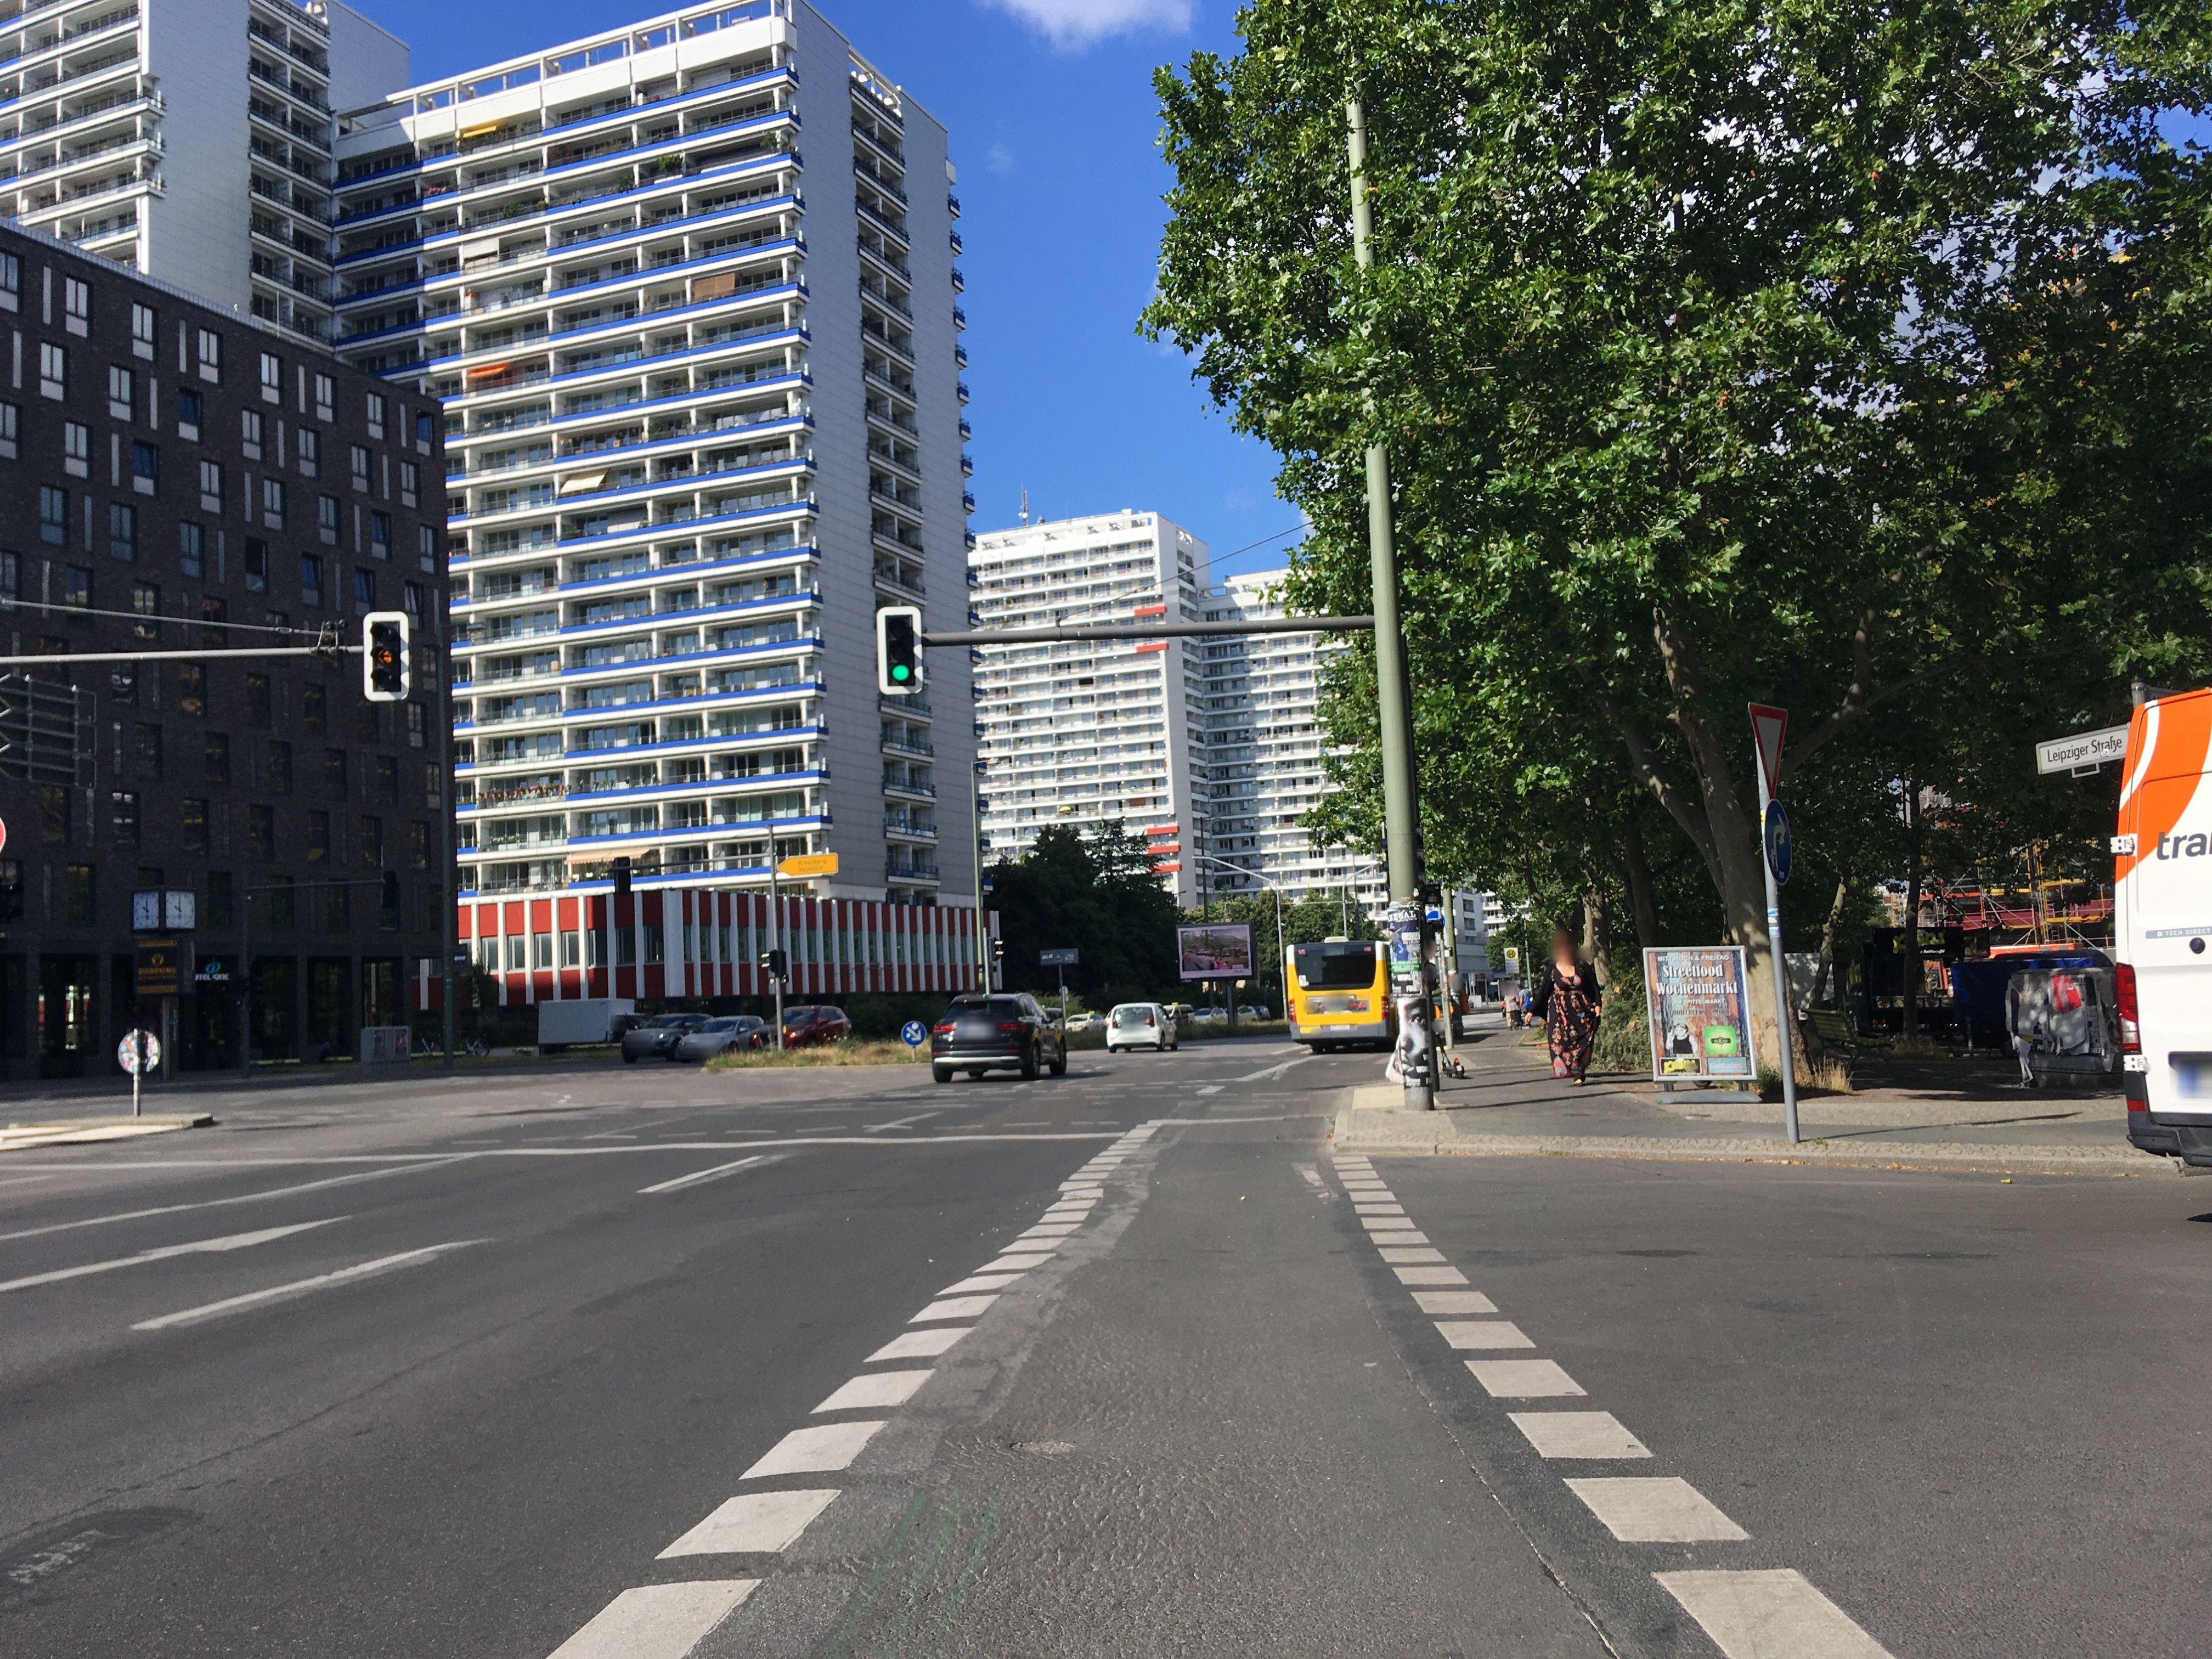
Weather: clear
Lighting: day
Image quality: good
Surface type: cycling surface
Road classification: service, cycleway
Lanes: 3
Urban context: urban centre
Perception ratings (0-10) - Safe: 2.66, Lively: 5.65, Beautiful: 6.69, Boring: 2.48, Depressing: 3.13, Wealthy: 9.44